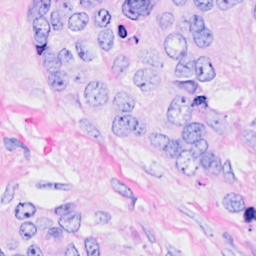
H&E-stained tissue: Breast